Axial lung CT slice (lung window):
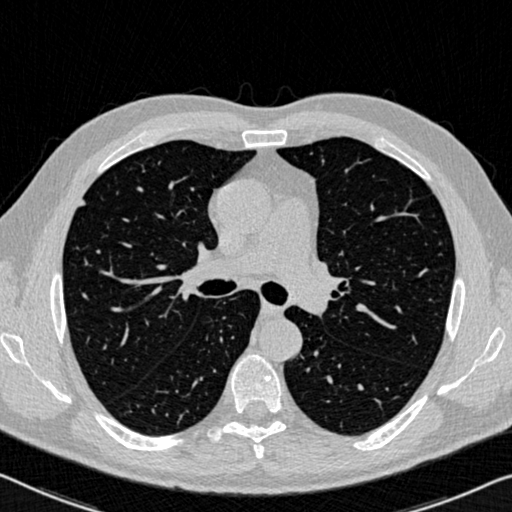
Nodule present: no